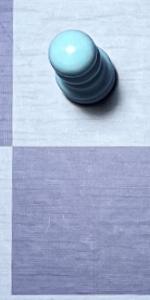
Label: Empty